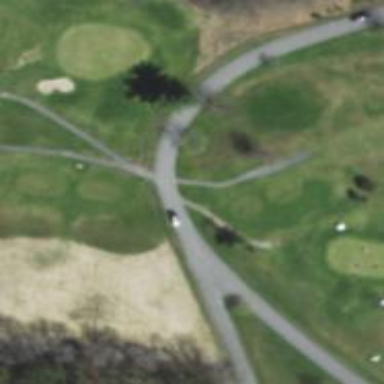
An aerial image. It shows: Golf tee.